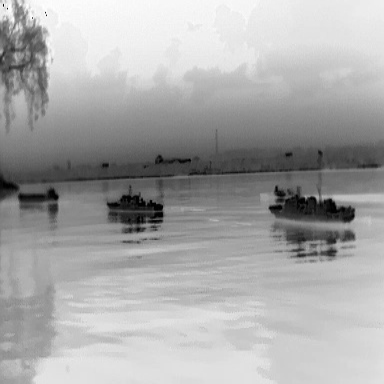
There are three objects shown in the infrared image, including two warships, and a liner.